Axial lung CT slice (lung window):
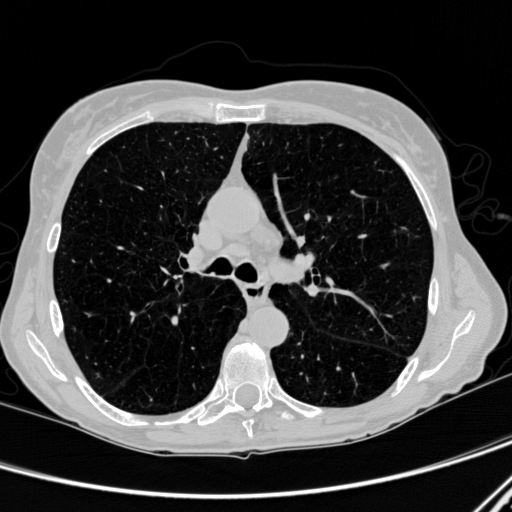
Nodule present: no